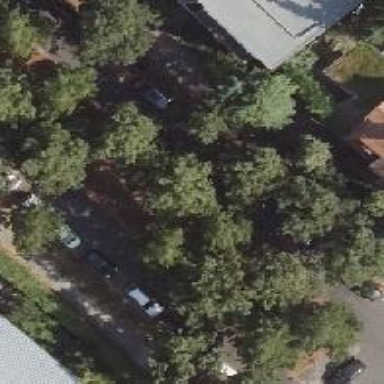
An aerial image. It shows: Avenue lined with deciduous broadleaved trees.